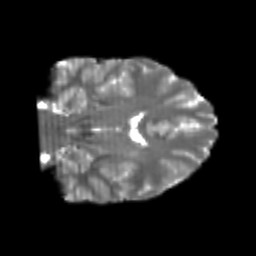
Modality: T2w
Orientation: coronal
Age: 24
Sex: male
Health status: healthy
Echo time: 0.074 s